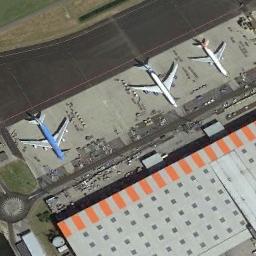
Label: airplane